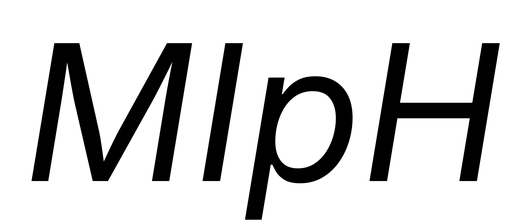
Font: Inter-Italic_Italic